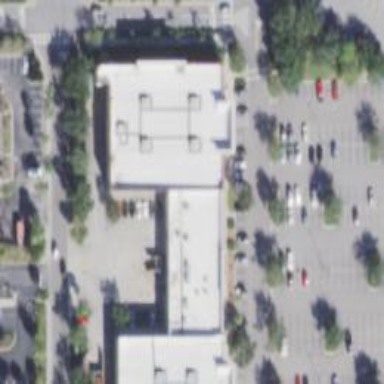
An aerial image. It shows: Fitness center located in leisure land.